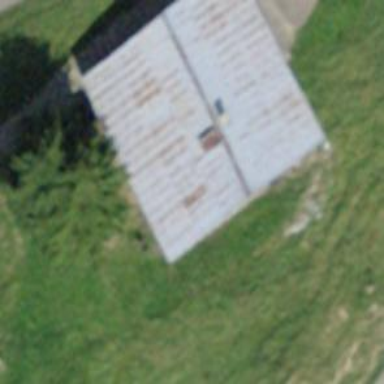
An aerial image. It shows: Farm building.